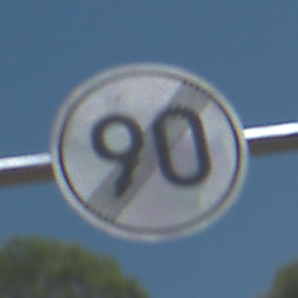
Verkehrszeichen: EndeGeschwindigkeit90
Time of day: Midday
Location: Outdoor (Nature)
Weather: Clear
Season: NotSpecified
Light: Natural